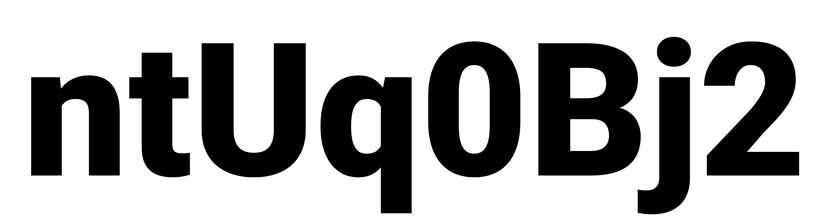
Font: Roboto_Black